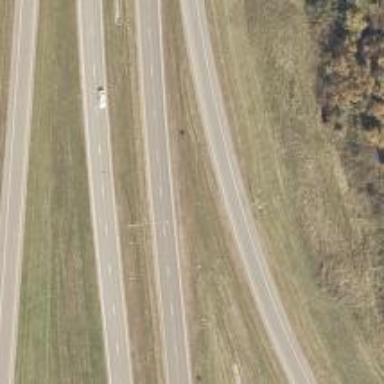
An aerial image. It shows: Asphalt road classified as primary highway with expressway characteristics.